Question: '''
CGSize cgs = CGSizeMake(250.0, 300.0);
UIGraphicsBeginImageContext(cgs);
CGRect rectangle = CGRectMake(0,0,cgs.width,cgs.height);
UIImage *myImage = [UIImage imageNamed:@"BMW.jpg"];
[myImage drawInRect:rectangle];
[myImage release];
CGContextRef context = UIGraphicsGetCurrentContext();
CGContextSetLineWidth(context, 5.0);
CGContextSetRGBStrokeColor(context, 0.0, 0.0, 1.0, 1.0);
CGContextStrokeRect(context, rectangle);
UIImage *testImg = UIGraphicsGetImageFromCurrentImageContext();
UIGraphicsEndImageContext();
[testImg drawAtPoint:CGPointMake(35, 10)];
'''
i want to give gap between image and rectangle borders in which image is drawn, like 5 on left 5 on top and 5 on right but around 30 on bottom because its the space for text that user will write and user can also select that he/she want text on top so in that case top gap will be 30 and bottom gap will be 5. Here is the code it is inside subclass of uiview in drawrect method.
using this code border and image are tightly bound together, i am unable to give gap between border and image. Any idea how can i do that?
Thanks in advance.

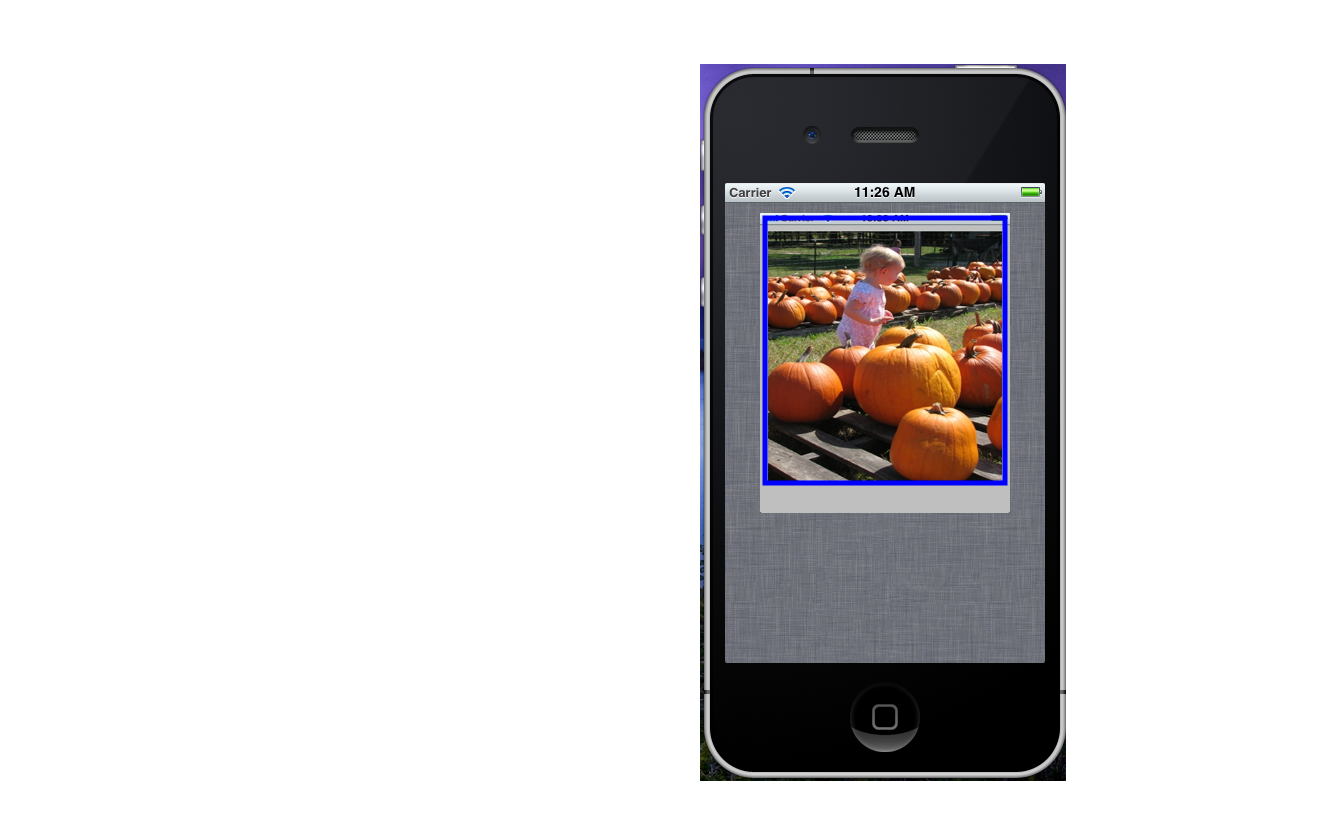
Answer: you have a serious bug. This line is :
'''
[myImage release];
'''
You don't own 'myImage', so you should release it. You need to read "Memory-Management Rules" in <URL>, and then the compiler will take care of releasing things for you. Since ARC is supported since iOS 4.0, you should almost certainly be using it if you're developing a new app.
Regarding your image drawing, you just need to modify the rectangle in which you're drawing the image. For example, you can leave a 5 pixel border on top, left, and right, and a 30 point border on the bottom like this:
'''
CGRect imageRect = CGRectInset(rectangle, 5, 5); // move 5 points in on all sides
imageRect.size.height -= 25; // make it another 25 points shorter
[myImage drawInRect:imageRect];
'''
If you want the 30 point border on top, you also need to modify 'imageRect.origin.y'.